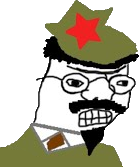
Label: 5_Zoomer